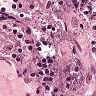
Metastatic tissue present: no